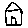
Label: house